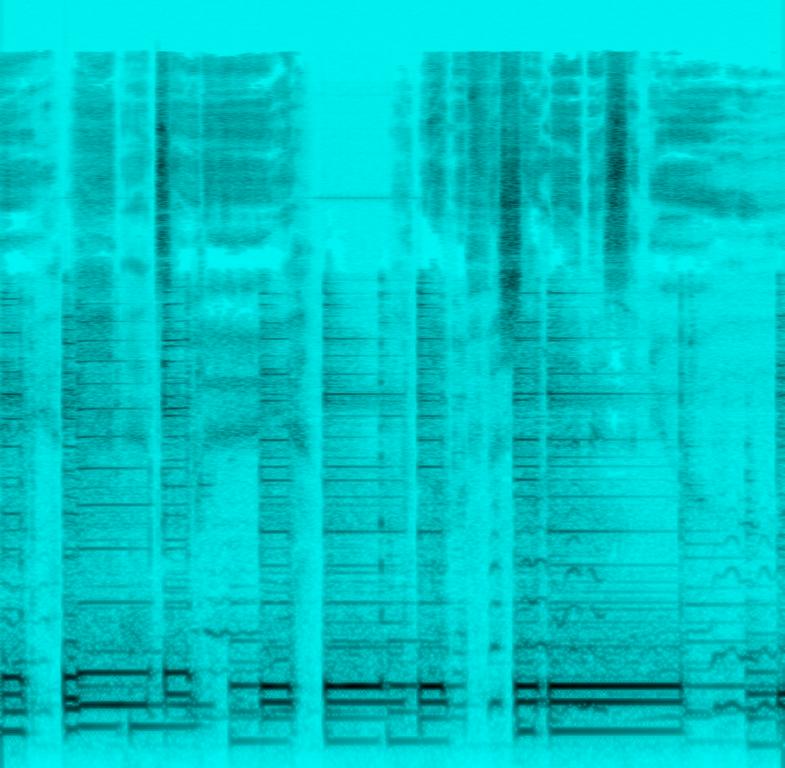
A female voice is singing soulfully, sounding a little airy and sensual. Someone is playing neo-soul chords on an e-guitar. This song may be playing at home singing along to a karaoke song. This is an amateur recording.